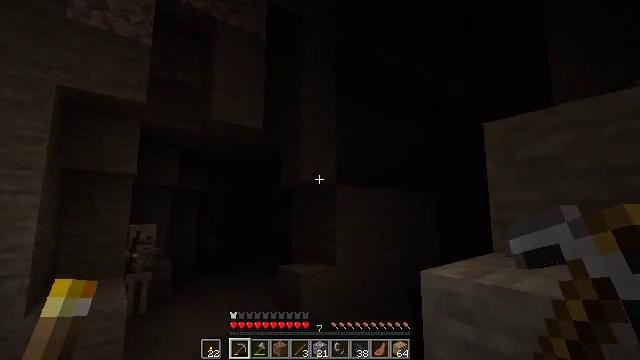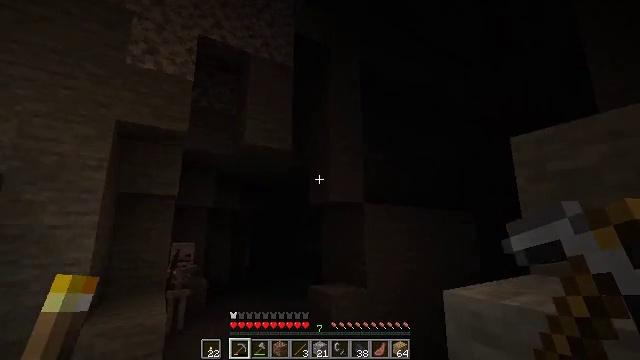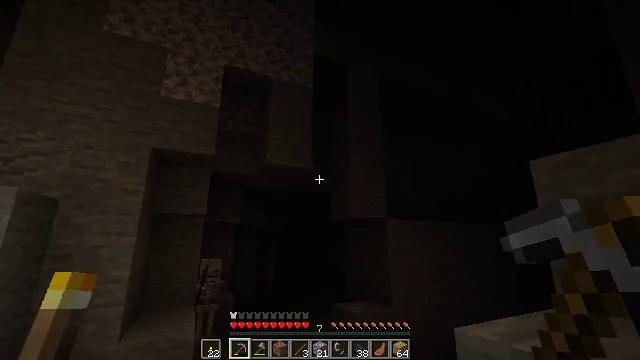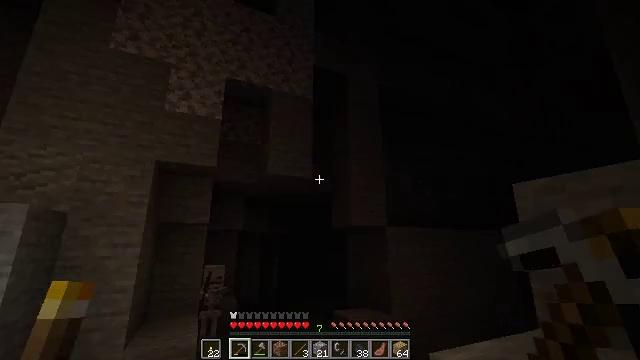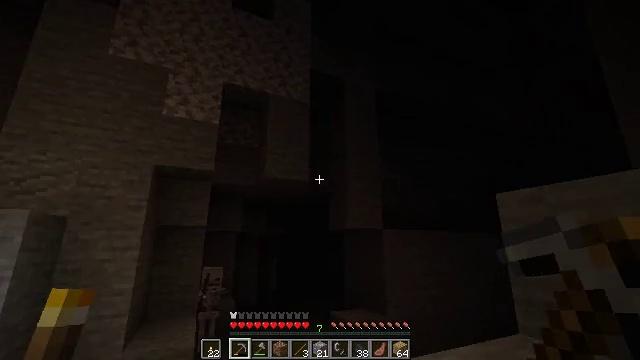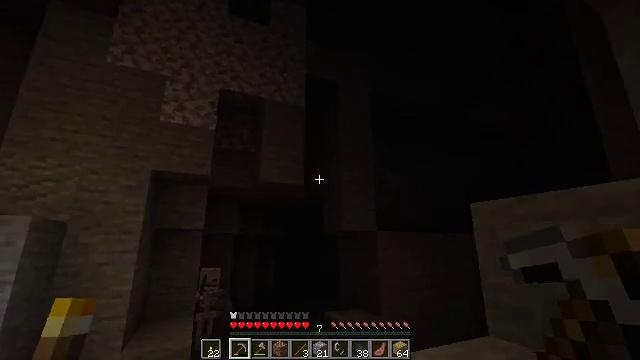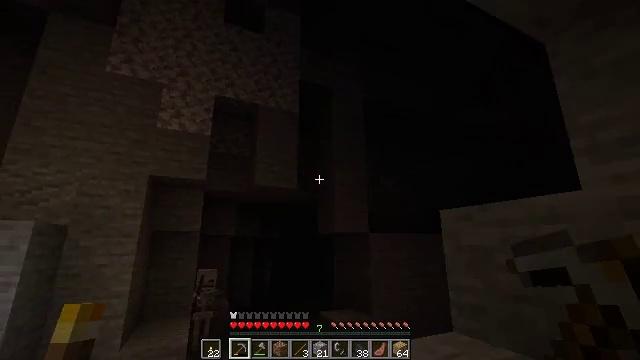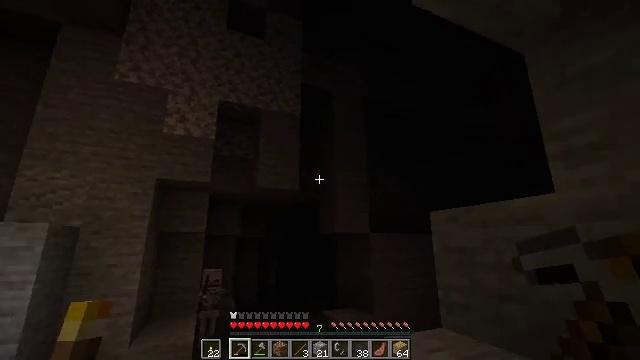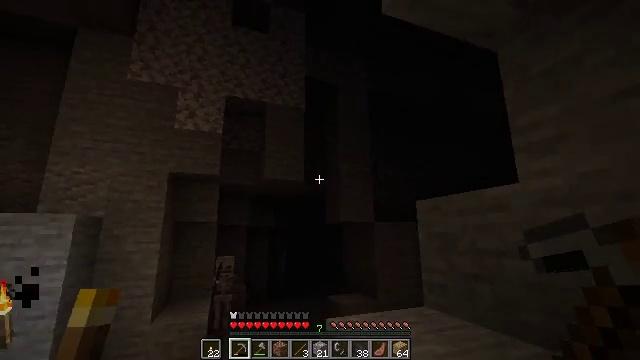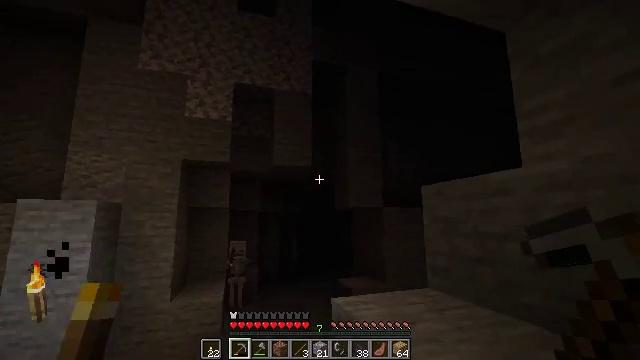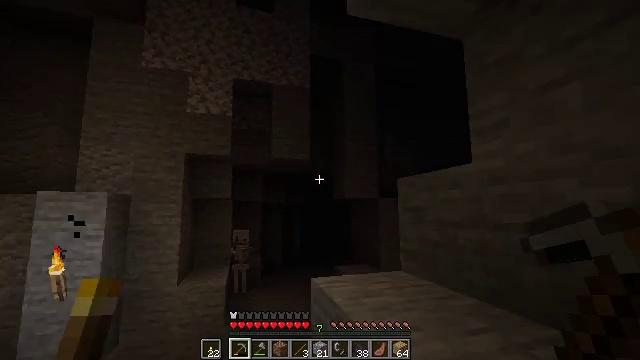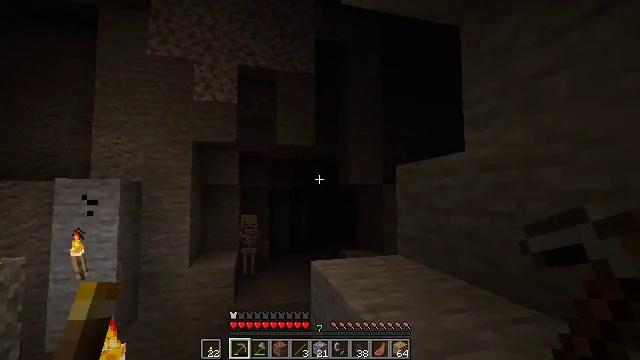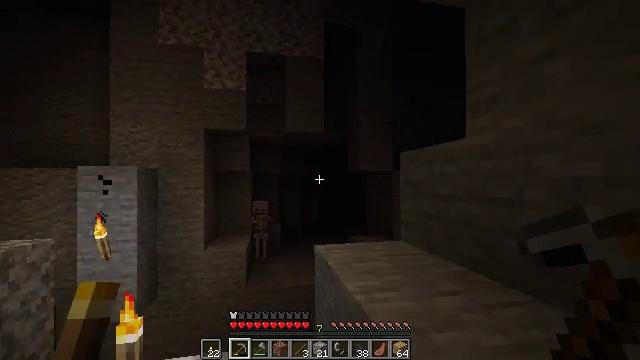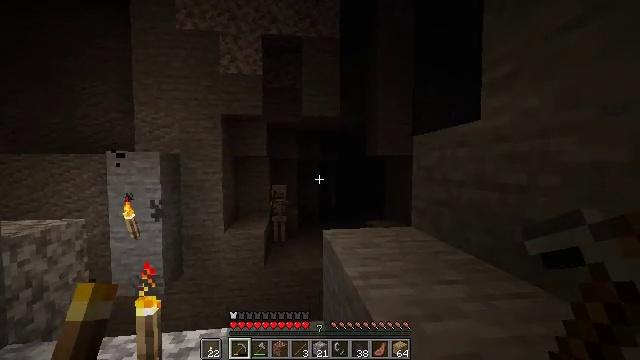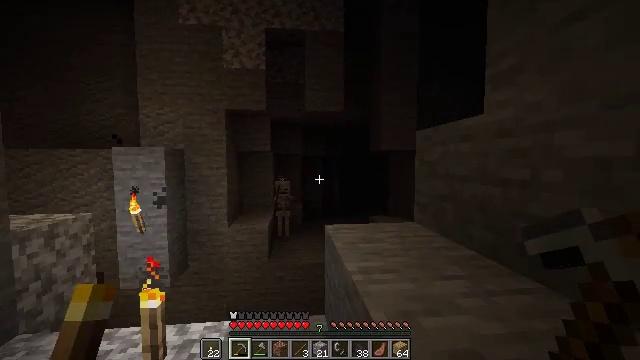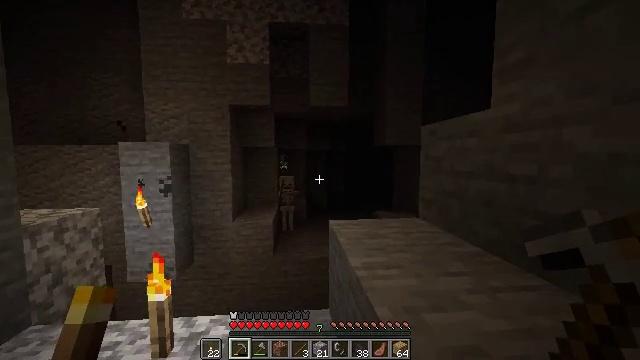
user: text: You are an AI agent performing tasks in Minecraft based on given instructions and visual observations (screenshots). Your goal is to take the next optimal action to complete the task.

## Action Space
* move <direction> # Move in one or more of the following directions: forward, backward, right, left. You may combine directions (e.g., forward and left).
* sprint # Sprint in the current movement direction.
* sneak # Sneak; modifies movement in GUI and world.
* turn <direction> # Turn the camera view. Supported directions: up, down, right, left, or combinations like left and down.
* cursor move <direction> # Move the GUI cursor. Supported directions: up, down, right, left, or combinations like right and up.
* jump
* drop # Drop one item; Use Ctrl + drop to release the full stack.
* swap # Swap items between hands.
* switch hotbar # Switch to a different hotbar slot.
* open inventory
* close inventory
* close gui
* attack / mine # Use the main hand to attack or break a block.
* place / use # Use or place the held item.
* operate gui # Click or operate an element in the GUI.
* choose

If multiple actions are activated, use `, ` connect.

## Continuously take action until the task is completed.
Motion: motion action
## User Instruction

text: Clear birch leaves to get saplings.
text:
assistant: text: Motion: move back and move right, turn left and up
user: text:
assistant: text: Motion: move back and move right, turn left and up
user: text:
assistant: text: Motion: move back and move right, turn left
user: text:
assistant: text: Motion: move back and move right
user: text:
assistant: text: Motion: move back and move right
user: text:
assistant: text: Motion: move back and move right
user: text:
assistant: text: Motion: move back and move right, turn left
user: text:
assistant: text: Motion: move back and move right, turn left and down
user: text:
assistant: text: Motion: move back and move right, turn left and down
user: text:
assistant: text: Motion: move back and move right, turn left and down
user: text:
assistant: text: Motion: move back and move right, turn left and down
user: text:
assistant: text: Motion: move back and move right, turn left and down
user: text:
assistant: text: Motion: move back and move right, turn left and down
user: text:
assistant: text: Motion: move right, turn left and down
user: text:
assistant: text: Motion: move right, turn down
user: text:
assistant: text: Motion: move right
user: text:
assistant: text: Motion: move right
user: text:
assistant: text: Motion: move right
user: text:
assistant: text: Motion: move right
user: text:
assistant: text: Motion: move right
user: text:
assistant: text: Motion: move right
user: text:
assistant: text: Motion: move right
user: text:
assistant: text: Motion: move right, turn left and down
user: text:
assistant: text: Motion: move right, turn left and down
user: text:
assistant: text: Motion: turn left and down
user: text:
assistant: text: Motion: turn left and up
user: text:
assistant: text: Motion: turn left and up
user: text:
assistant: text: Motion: turn left and up
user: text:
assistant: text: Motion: move forward, turn left and up
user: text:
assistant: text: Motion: move forward